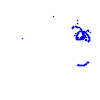
Particle: kaon